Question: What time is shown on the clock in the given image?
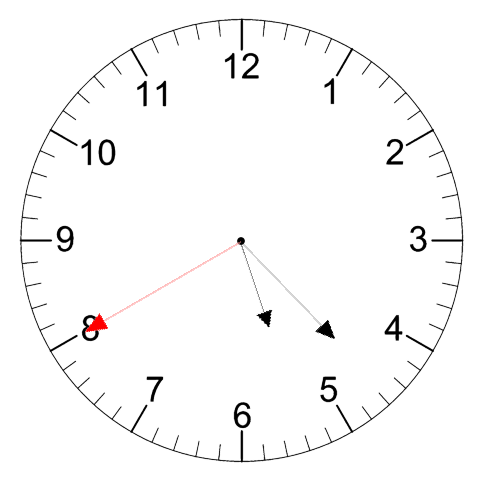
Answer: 05:22:40